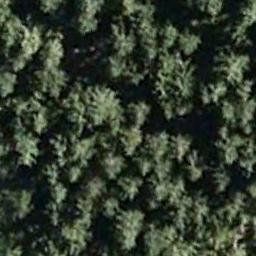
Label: forest